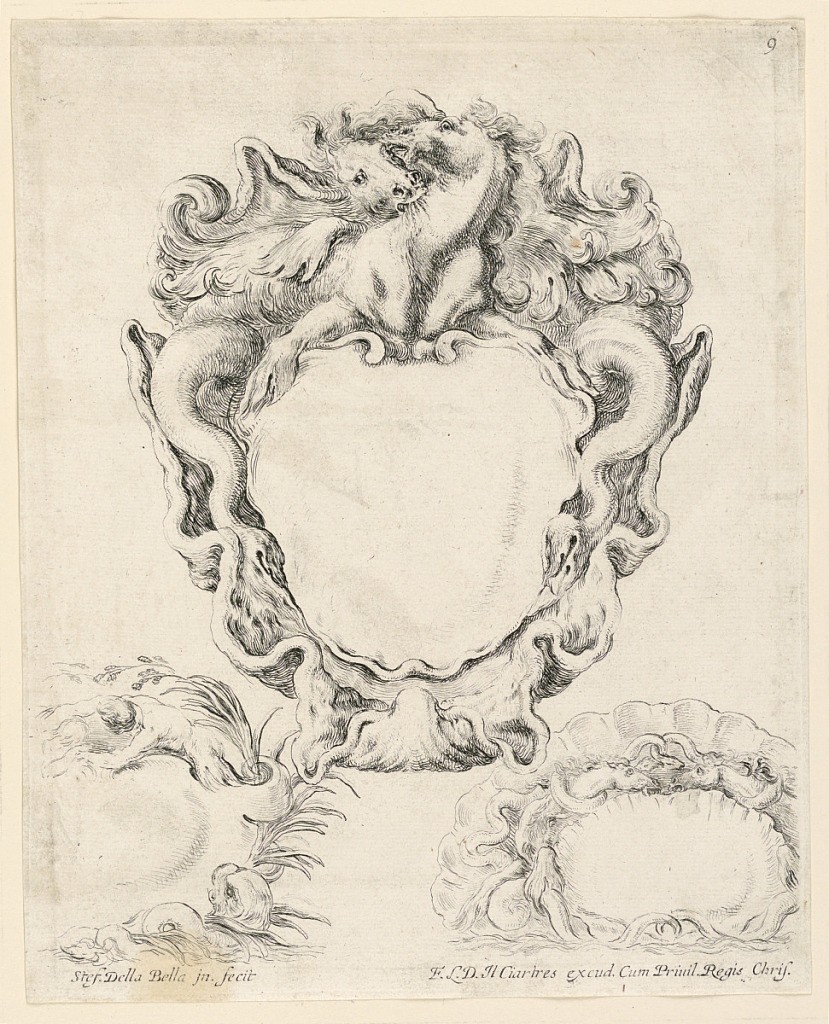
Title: Three Escutcheons, No. 9 from "Raccolta di varii cappriccii et nove inventioni di cartelle et ornamenti"
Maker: Stefano della Bella, Italian, 1610–1664
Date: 1646
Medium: Etching on paper
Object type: Print
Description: No. 9 of the same set as -10, "Raccolta di varii cappriccii," etc.